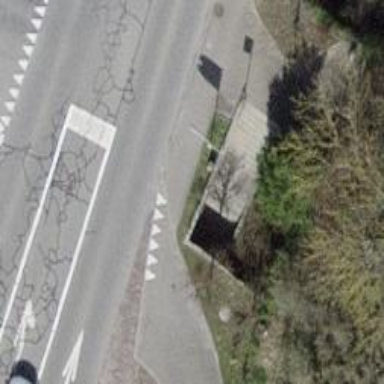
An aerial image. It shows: Tunnel footway.